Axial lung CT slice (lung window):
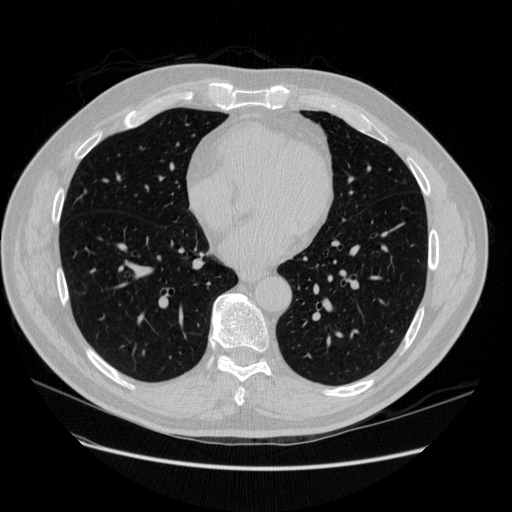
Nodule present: no